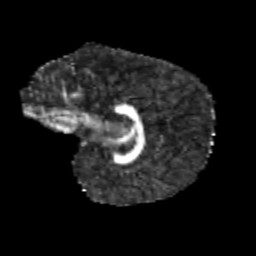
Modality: FA
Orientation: sagittal
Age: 10
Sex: female
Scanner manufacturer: siemens
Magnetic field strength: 3 T
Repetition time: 3.8 s
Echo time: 0.07 s